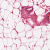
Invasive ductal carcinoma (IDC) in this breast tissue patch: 0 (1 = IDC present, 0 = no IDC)